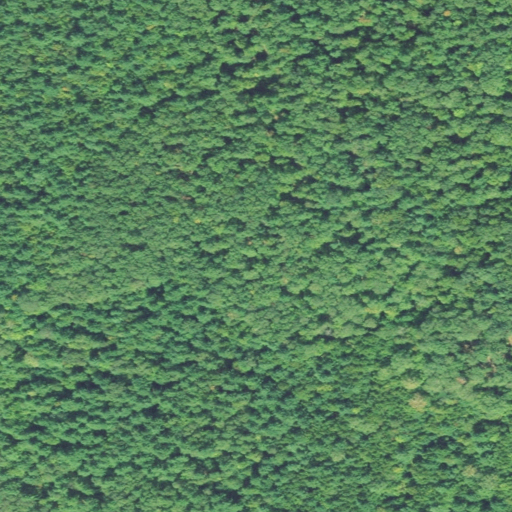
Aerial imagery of mountain in Connecticut named Buck Mountain containing mixed forest, evergreen forest, and deciduous forest